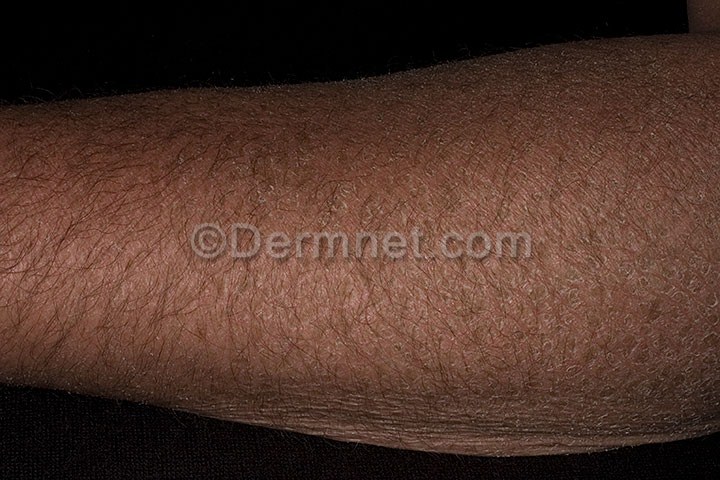
Disease: Atopic Dermatitis Photos